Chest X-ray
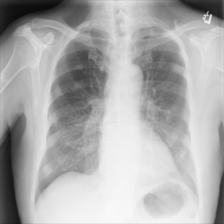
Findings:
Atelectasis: negative
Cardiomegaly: negative
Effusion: positive
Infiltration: negative
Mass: negative
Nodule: negative
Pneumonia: negative
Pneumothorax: negative
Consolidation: negative
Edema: negative
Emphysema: negative
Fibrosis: positive
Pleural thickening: negative
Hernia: negative